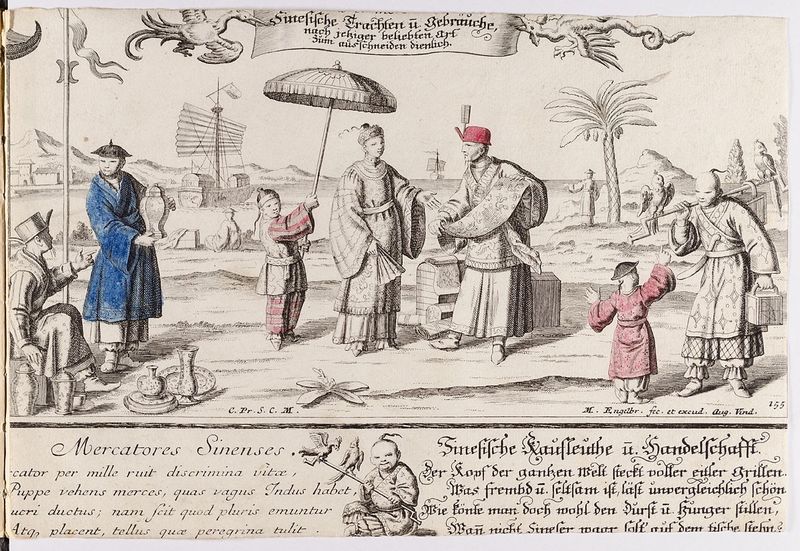
Titel: Chinesische Kaufleute
Künstler: Martin Engelbrecht
Standort: Hamburg
Institution: Museum für Kunst und Gewerbe Hamburg
Schlagwörter: vogel, sonnenschirm, barock, kaufmann, schiffe, papier, grafik, graphik, fotografie, photographie, porzellan, druckgraphik, druckgrafik, stich, tracht, kunstgewerbe, fabelwesen, kaufleute, kupferstich, kunsthandwerk, ungeheuer, drache, monster, fabeltier, fabeltiere, handkoloriert, gerippt, zwitterwesen, monstrum, volkstracht, textilindustrie, handelsschifffahrt, reproduktionen, barockzeit, barockzeitalter, industriedesign, druckerzeugnisse, vögel, völker, nationalitäten, händler, gewerbetreibende, seehandel, handkolorierung, bekleidungsindustrie, ornamentstich, vorlageblätter, käfig, vogelkäfig, chinesendarstellungen, stoffhändler